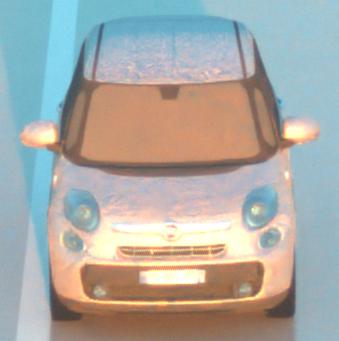
Make: Fiat
Model: 500L 1.4 16V
Detailed model: 500L (199)
Model produced from: 2012/10
Model produced until: 2017/05
Doors: 5
Color: white
Road condition: wet road
Daytime: sunrise or sunset
Contrast: medium contrast